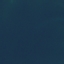
Land use / land cover: SeaLake